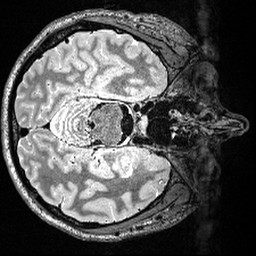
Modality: T2w
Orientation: axial
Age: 22
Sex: male